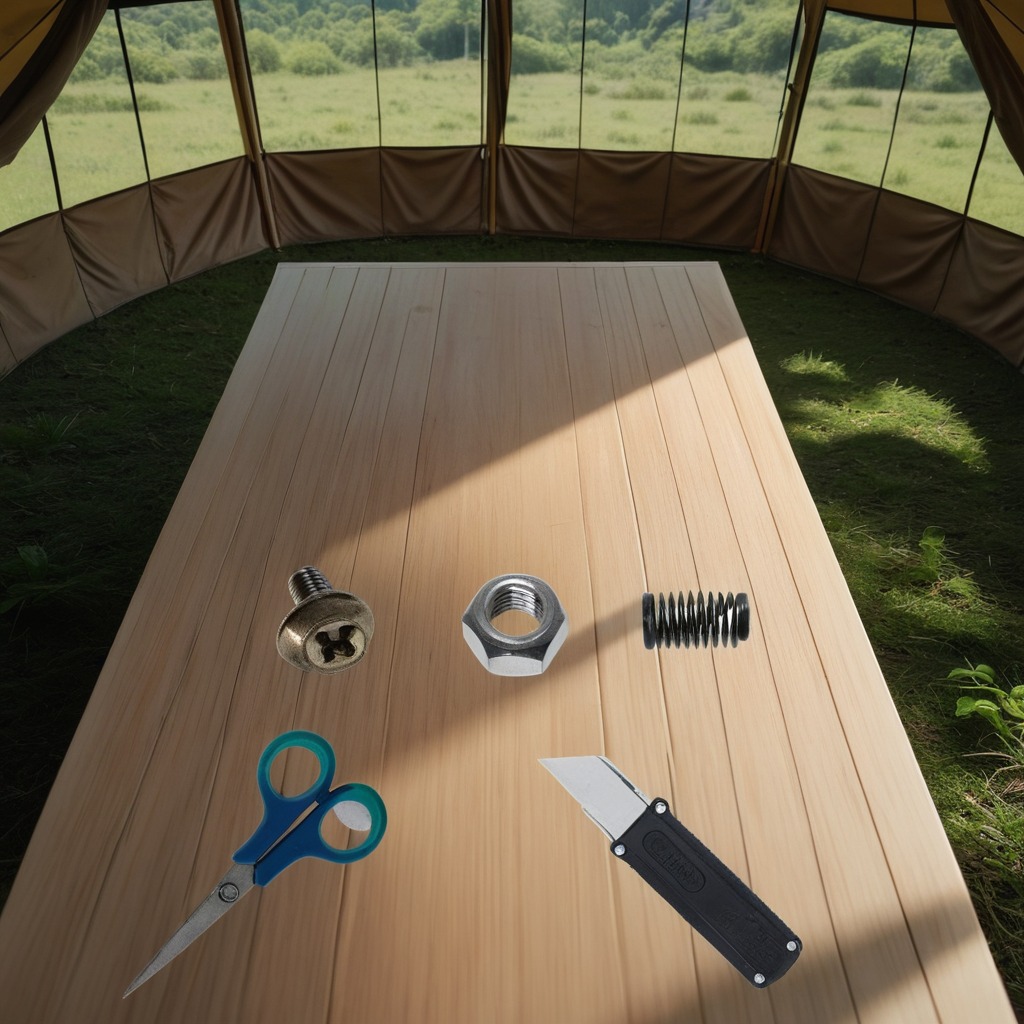
A utility knife, a metal machine screw, a coiled metal spring, a metal nut, and a pair of scissors are lying on a wooden table inside a jungle field workshop tent.